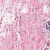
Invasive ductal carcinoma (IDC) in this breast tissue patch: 0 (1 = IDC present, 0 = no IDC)